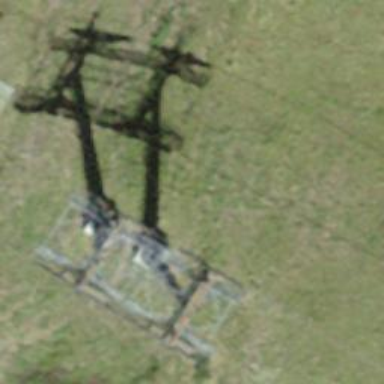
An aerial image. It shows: Pylon for aerialway.